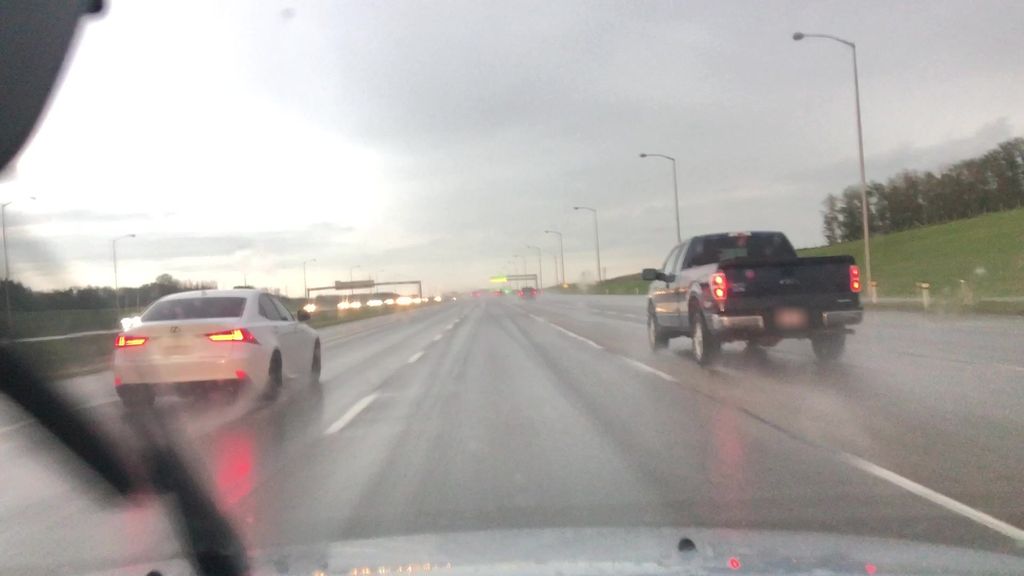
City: edmonton